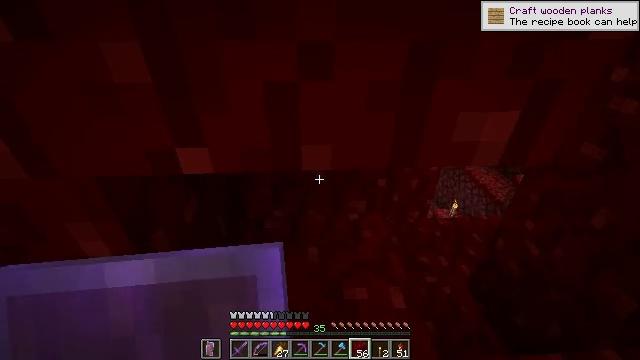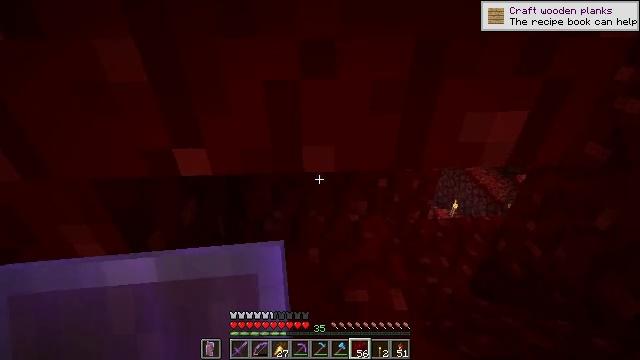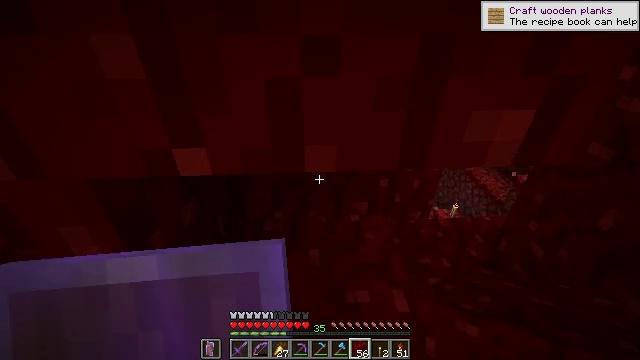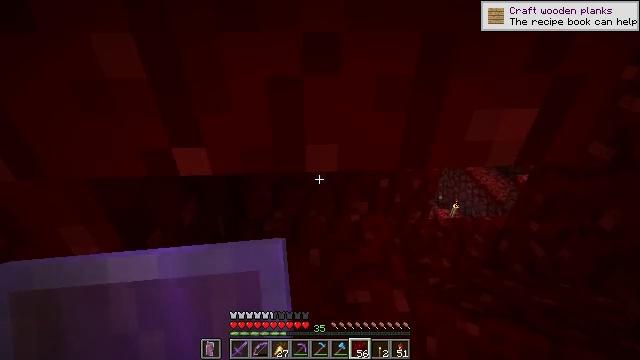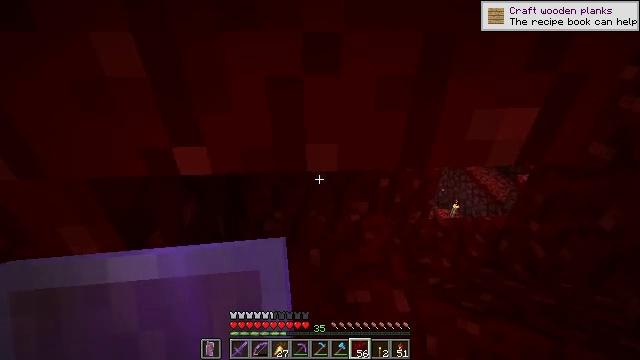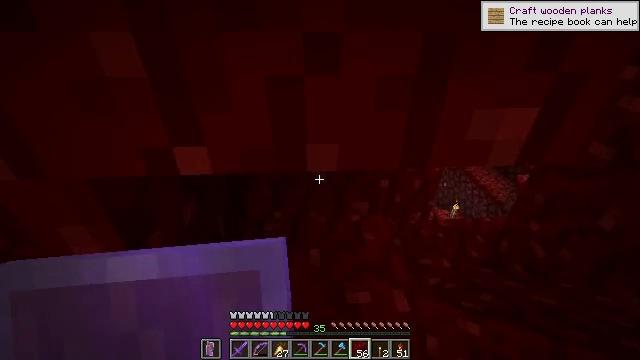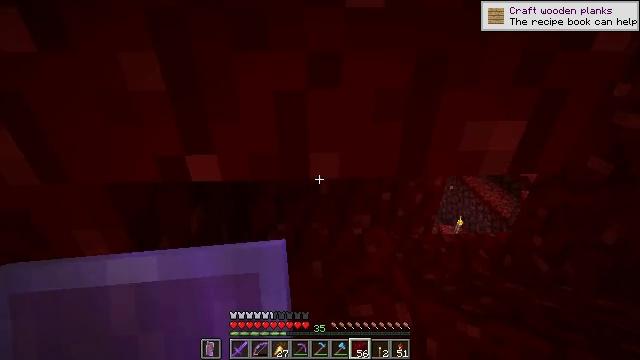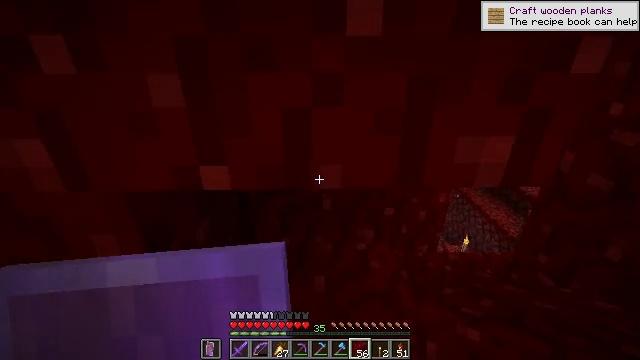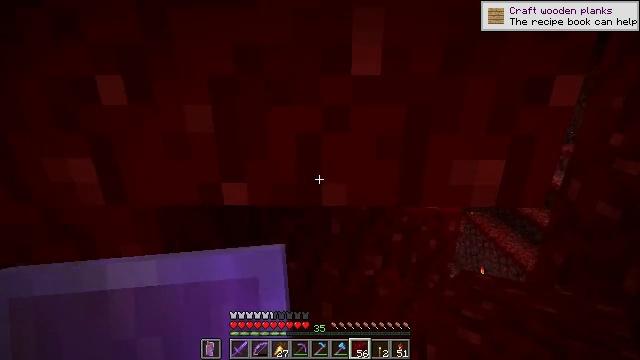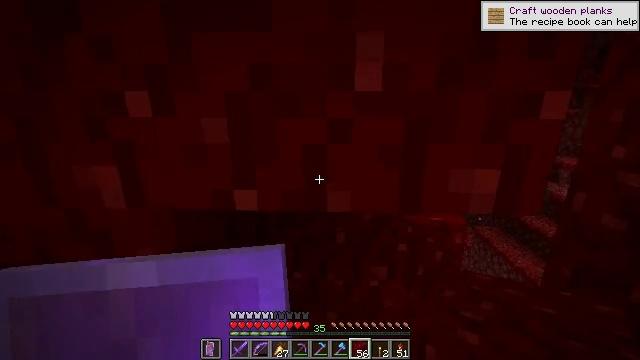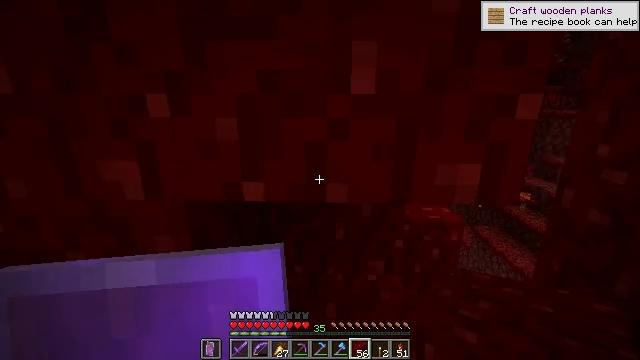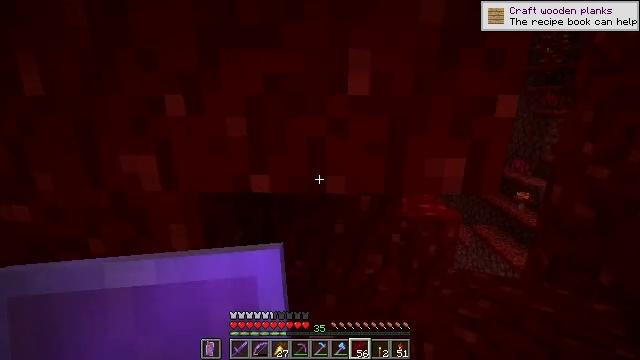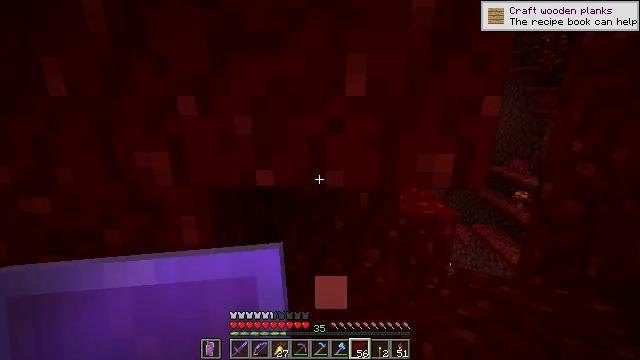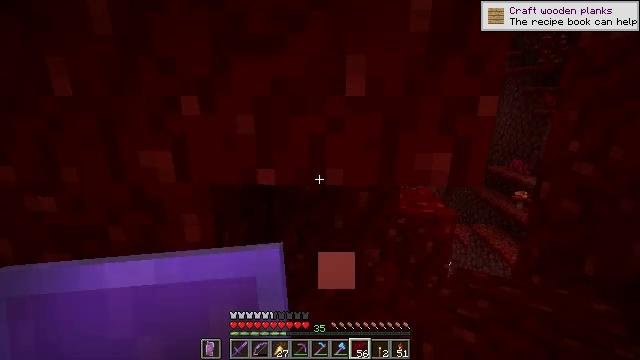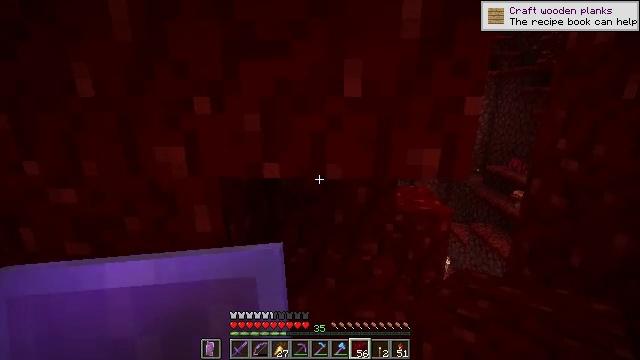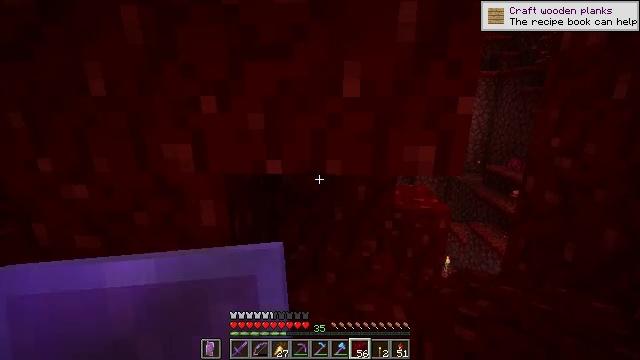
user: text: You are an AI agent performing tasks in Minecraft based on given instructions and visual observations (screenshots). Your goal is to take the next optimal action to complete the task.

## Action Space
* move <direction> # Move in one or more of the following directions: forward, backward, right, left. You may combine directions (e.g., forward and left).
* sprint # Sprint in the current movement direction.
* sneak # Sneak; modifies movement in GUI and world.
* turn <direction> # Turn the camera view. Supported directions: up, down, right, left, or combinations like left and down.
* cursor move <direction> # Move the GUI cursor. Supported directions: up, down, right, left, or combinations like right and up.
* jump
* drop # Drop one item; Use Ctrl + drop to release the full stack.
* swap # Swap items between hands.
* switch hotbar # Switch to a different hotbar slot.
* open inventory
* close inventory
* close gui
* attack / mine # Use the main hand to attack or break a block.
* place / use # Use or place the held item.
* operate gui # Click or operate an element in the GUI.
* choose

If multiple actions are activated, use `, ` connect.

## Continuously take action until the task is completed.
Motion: motion action
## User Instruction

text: Collect the nether wart block for decoration.
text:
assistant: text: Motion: sneak
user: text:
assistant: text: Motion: sneak
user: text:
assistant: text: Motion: sneak
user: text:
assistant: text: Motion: sneak
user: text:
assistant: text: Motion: move back, sneak
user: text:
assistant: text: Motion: move back, sneak, turn up
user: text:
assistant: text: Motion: move back, sneak, turn left and up
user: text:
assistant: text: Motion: move back, sneak, turn left and up
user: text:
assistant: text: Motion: move back, sneak, turn left and up
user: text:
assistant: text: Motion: move back, sneak
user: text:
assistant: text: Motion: move back, sneak
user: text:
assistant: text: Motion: move back, sneak
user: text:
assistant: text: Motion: move back, sneak
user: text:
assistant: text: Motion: move back, sneak
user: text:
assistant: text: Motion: sneak
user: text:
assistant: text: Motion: sneak
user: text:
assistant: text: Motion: sneak
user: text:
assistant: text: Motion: sneak
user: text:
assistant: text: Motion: sneak
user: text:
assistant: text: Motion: sneak
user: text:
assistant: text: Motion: sneak
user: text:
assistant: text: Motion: sneak
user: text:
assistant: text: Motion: sneak, turn up
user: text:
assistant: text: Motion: sneak, turn up
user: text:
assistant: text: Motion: sneak, turn up
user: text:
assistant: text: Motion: sneak, turn up
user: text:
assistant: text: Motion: sneak, turn up
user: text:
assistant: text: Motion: sneak, turn up
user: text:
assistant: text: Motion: sneak, attack / mine
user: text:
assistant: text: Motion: sneak, turn right, attack / mine